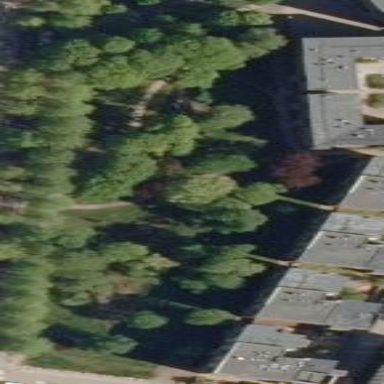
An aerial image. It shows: Park.